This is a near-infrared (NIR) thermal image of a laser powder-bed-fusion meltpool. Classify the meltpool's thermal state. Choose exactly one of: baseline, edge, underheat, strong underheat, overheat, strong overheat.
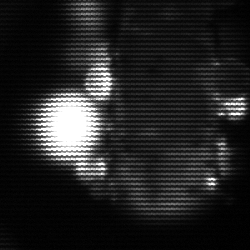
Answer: strong underheat